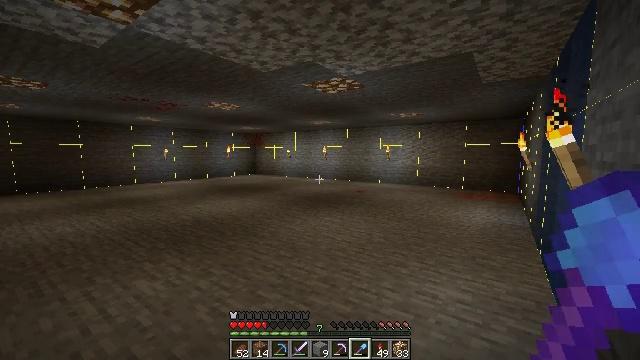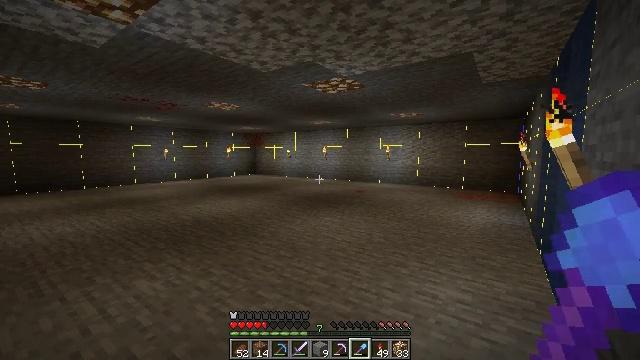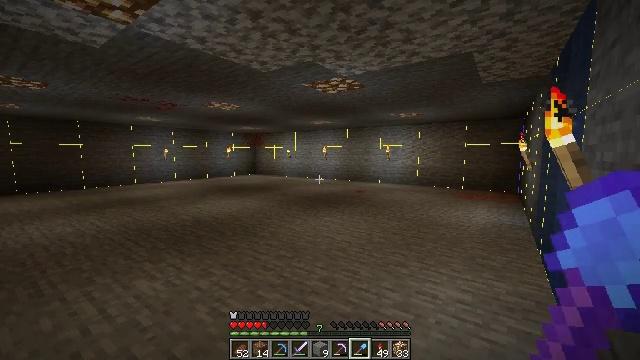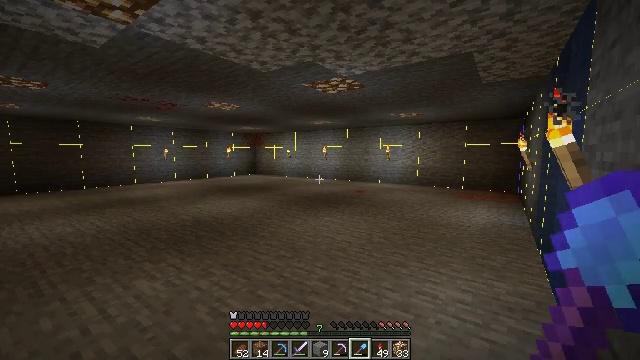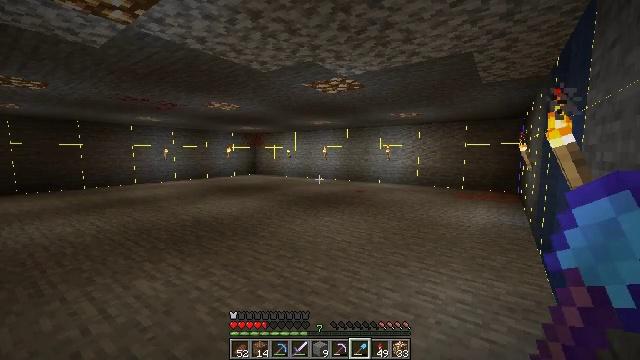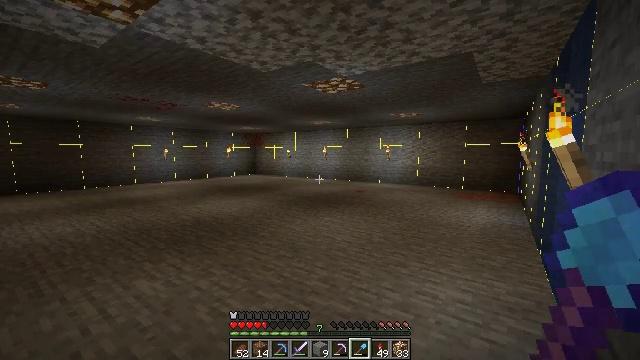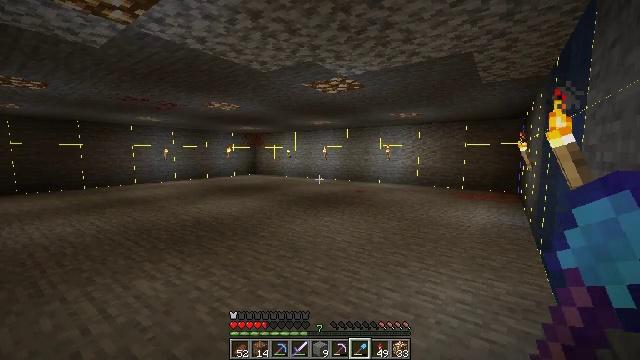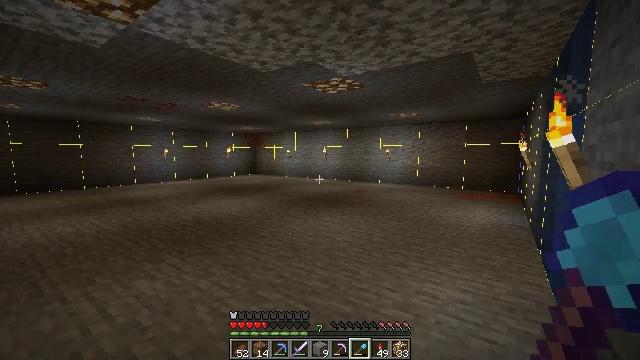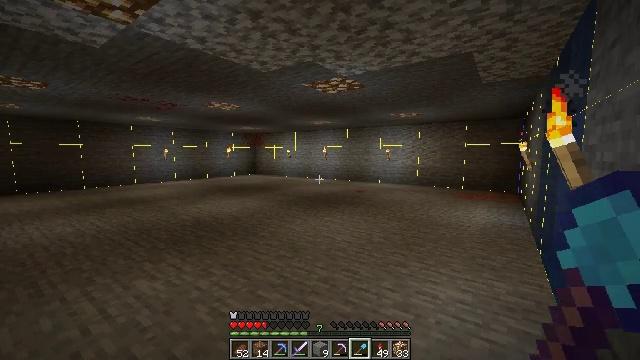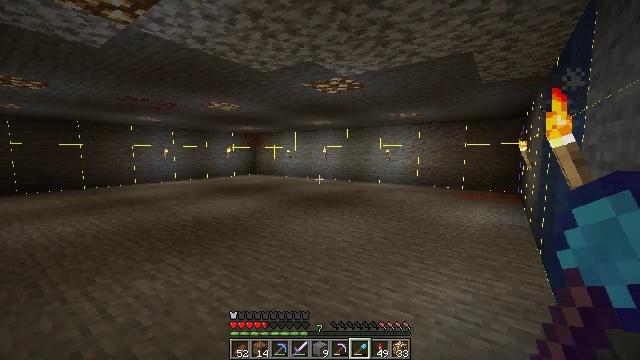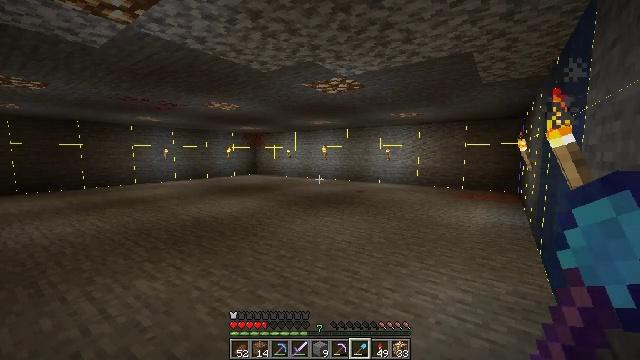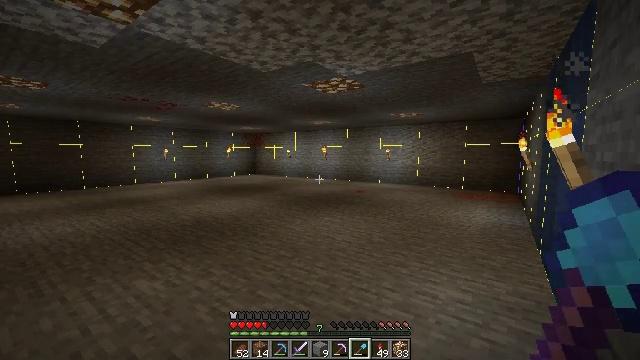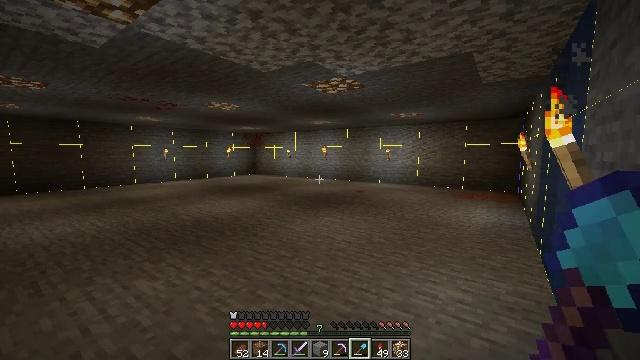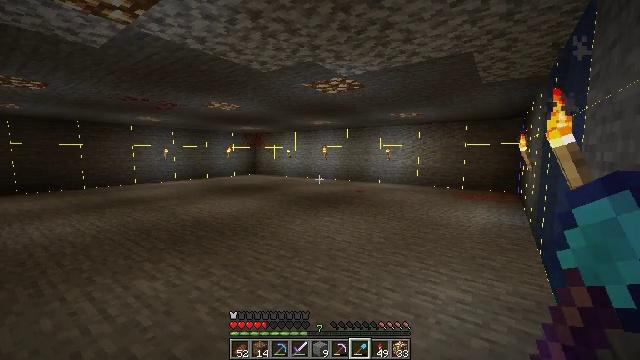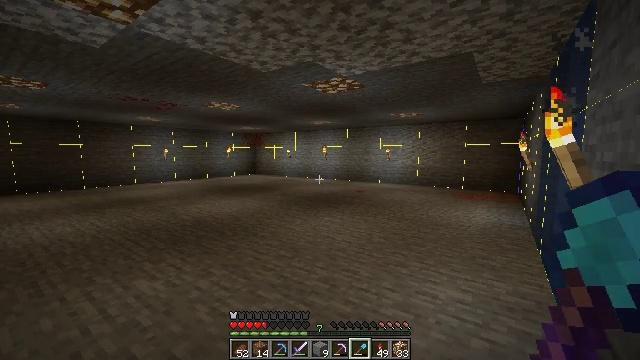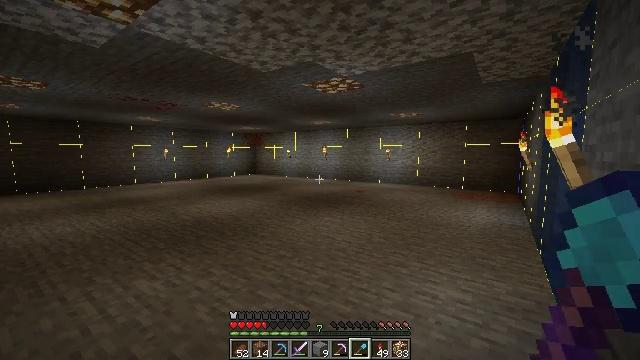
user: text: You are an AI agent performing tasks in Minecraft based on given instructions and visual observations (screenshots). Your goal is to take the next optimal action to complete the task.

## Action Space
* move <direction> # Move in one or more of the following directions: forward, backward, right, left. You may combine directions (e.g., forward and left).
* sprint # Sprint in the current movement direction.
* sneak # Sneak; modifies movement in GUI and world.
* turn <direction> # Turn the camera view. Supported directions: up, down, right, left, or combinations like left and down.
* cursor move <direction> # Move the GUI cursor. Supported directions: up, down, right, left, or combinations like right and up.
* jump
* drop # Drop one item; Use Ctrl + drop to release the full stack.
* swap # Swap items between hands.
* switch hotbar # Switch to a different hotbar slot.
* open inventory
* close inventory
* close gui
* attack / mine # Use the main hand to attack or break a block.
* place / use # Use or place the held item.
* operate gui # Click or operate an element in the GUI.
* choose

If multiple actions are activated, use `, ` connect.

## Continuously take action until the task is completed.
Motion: motion action
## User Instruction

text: Left click to collect the wall torch.
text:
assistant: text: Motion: no_op
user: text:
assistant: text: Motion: no_op
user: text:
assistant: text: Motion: no_op
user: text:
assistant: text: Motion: no_op
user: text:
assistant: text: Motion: no_op
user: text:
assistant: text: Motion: no_op
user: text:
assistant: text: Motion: no_op
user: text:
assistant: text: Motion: no_op
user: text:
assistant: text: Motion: no_op
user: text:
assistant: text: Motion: no_op
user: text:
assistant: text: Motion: no_op
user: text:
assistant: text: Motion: no_op
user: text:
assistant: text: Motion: no_op
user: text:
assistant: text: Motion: no_op
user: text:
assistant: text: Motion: no_op
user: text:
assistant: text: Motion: no_op
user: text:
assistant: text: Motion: no_op
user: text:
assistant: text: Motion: no_op
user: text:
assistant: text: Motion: no_op
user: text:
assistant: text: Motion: no_op
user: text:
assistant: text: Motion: no_op
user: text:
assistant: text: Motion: no_op
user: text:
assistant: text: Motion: no_op
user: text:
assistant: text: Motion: no_op
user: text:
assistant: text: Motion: no_op
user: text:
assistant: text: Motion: no_op
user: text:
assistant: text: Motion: no_op
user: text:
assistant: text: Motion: no_op
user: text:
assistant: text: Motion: no_op
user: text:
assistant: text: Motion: no_op